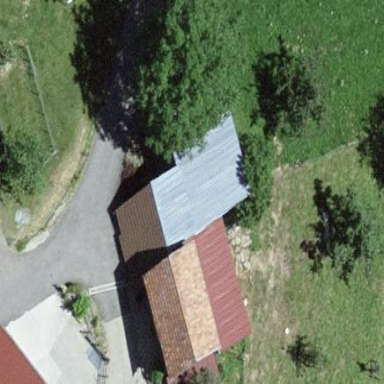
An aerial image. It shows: View of roof of building.